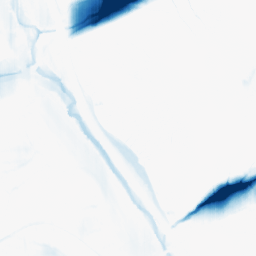
Category: morphological
Decomposition family: morphological_ellipse
Decomposition parameters: operation: closing
width: 50
height: 5
Upsampling method: regularized
Upsampling parameters: scale: 4
lambda_reg: 0.01
Upsampling scale: 4